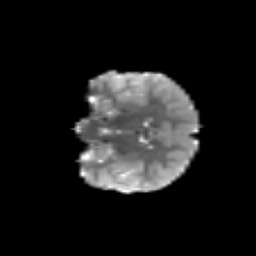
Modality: T2w
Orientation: coronal
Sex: female
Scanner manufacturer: siemens
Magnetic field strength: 3 T
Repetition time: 5 s
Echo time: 0.071 s